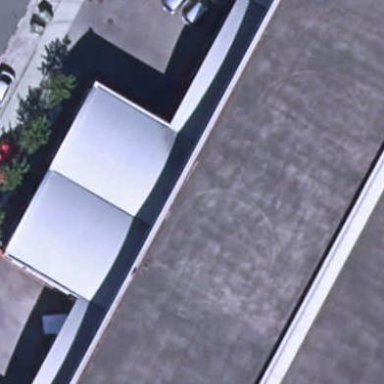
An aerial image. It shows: Industrial building.